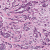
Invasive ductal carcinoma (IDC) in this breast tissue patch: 1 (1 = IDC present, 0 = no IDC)